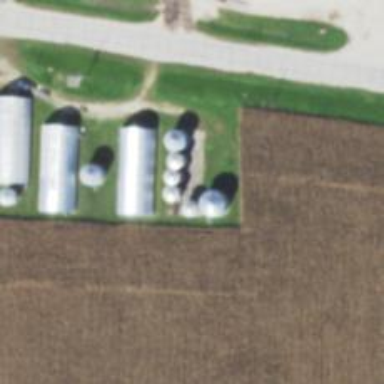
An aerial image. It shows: Silo.